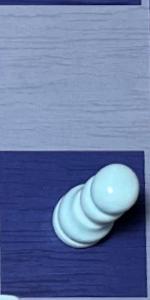
Label: Pawn_White